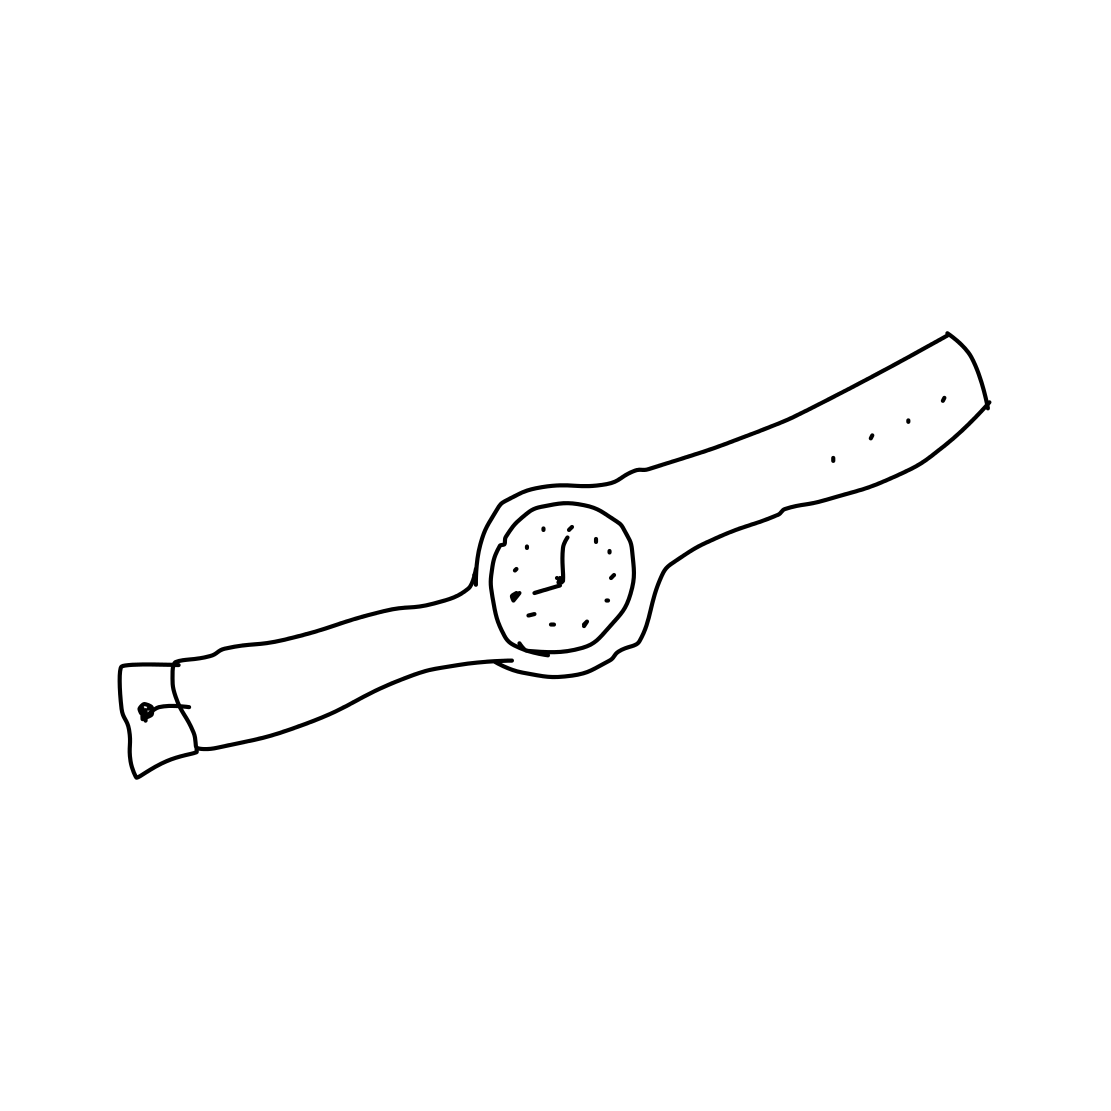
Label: wrist-watch